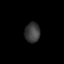
Tissue: skin
Cell type: Epithelial cells
Senescence score: 0.2182
Nuclear area (px): 296
Mean DAPI intensity: 59.122